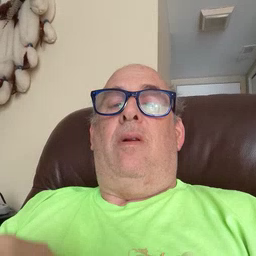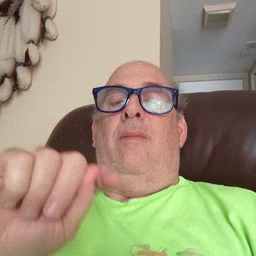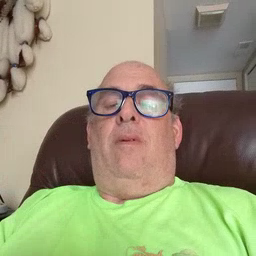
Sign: potty